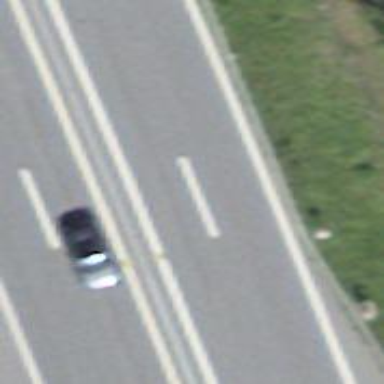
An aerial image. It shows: Asphalt motorway of trunk classification.